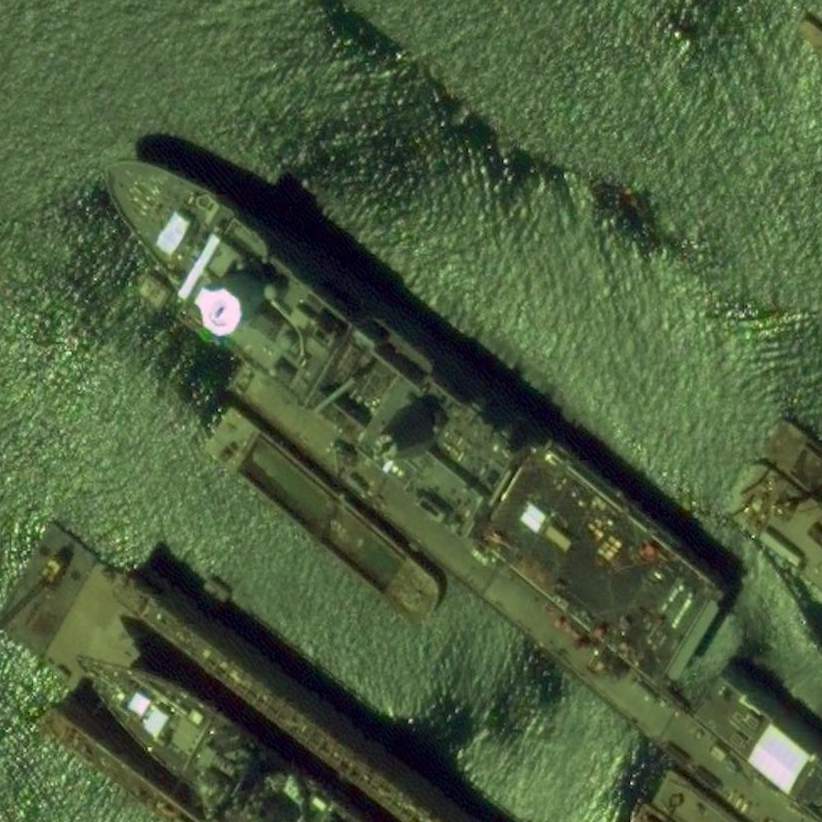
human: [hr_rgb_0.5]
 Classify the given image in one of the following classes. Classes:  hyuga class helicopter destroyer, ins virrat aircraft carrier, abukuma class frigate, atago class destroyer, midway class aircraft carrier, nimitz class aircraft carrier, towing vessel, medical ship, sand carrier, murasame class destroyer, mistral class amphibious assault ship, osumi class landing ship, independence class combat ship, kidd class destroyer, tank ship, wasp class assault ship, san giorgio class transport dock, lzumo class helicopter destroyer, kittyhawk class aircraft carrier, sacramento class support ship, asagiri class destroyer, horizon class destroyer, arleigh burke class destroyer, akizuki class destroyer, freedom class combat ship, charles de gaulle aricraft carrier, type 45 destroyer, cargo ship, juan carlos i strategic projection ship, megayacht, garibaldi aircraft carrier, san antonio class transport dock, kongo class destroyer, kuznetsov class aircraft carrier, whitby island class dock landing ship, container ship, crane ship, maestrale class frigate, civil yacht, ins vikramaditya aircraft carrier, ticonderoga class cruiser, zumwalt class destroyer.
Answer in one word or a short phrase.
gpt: San Antonio class transport dock